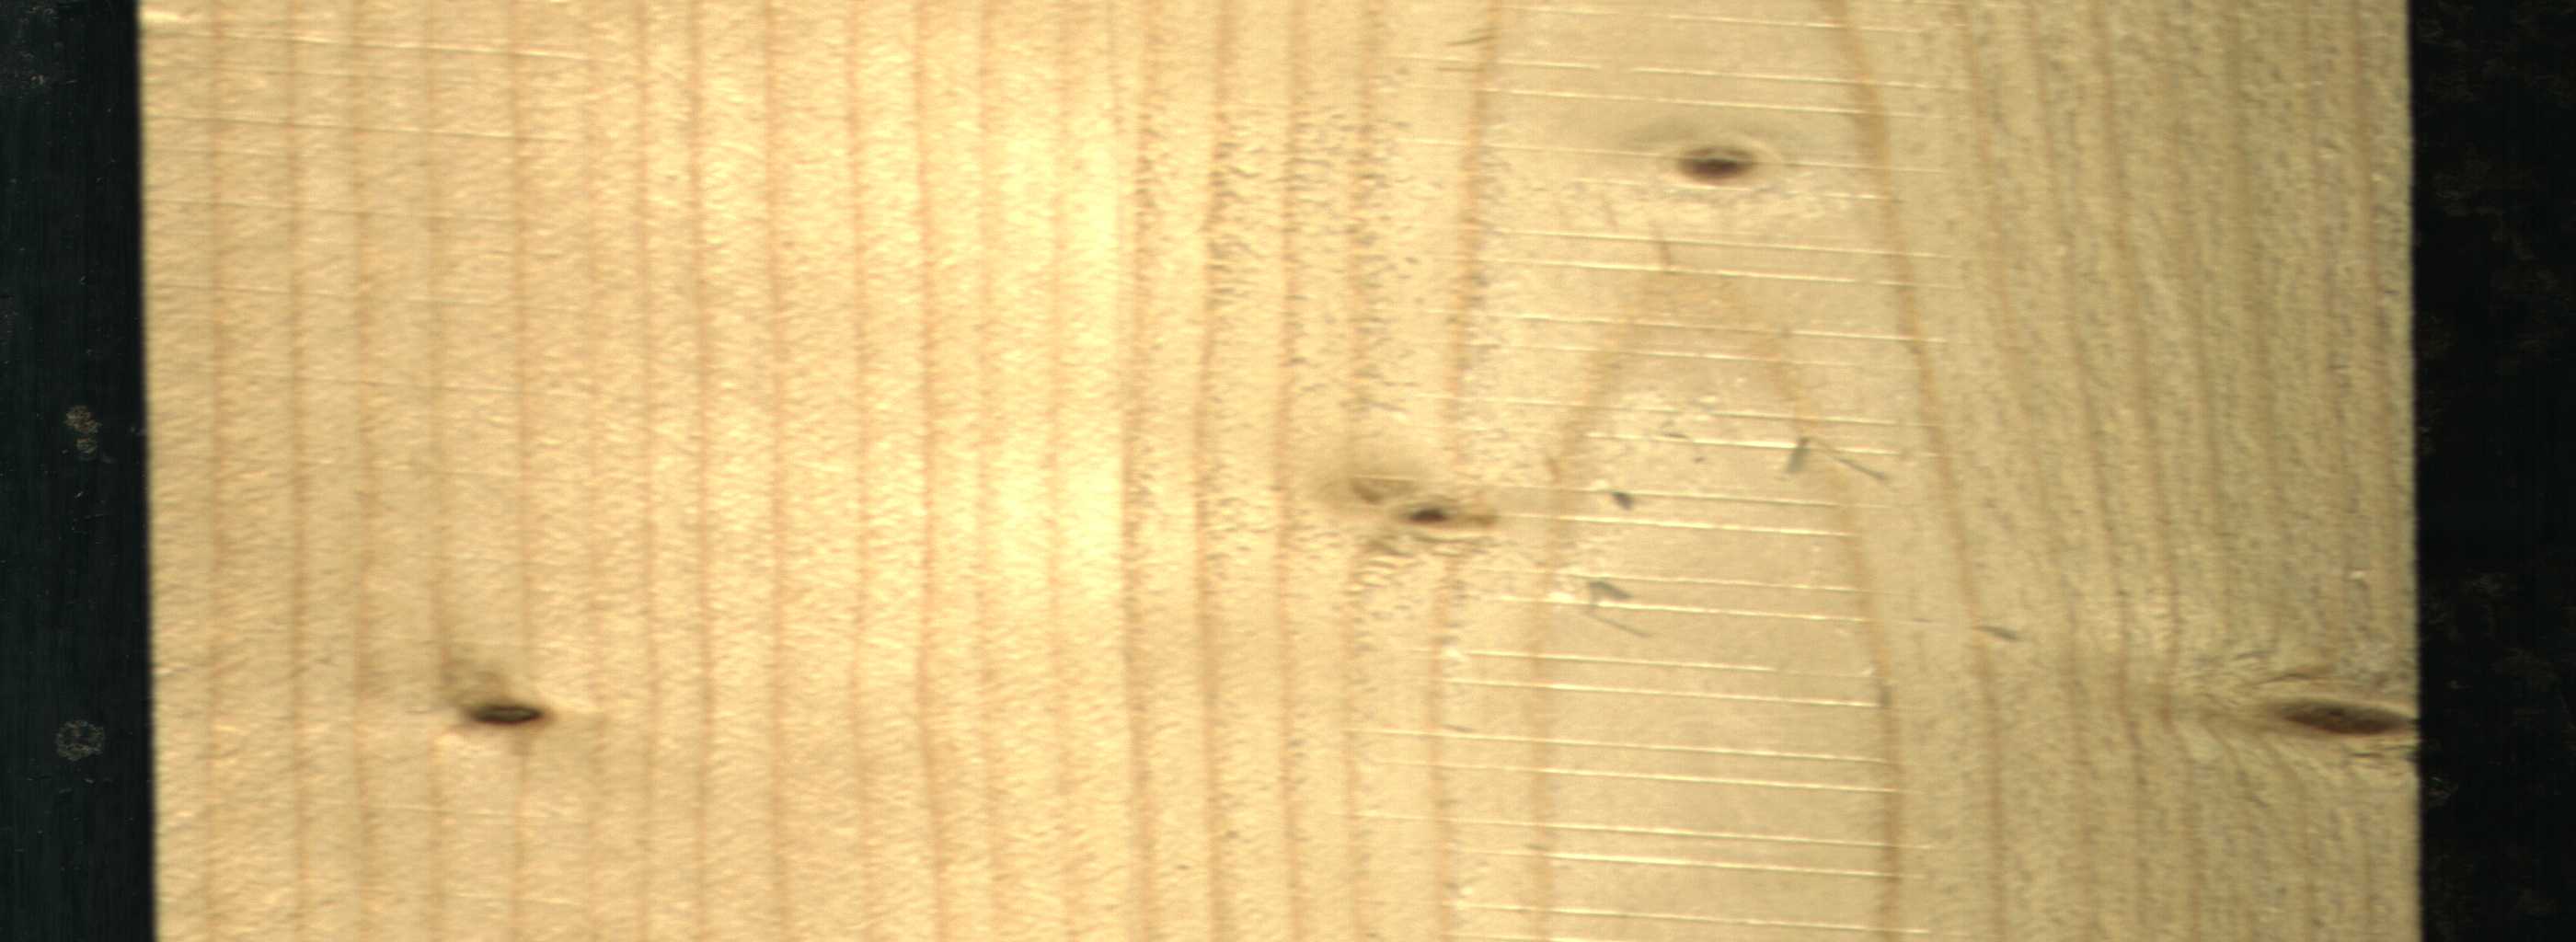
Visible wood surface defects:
Live_Knot
Live_Knot
Live_Knot
Live_Knot